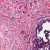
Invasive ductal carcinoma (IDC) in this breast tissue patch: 0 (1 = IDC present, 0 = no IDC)